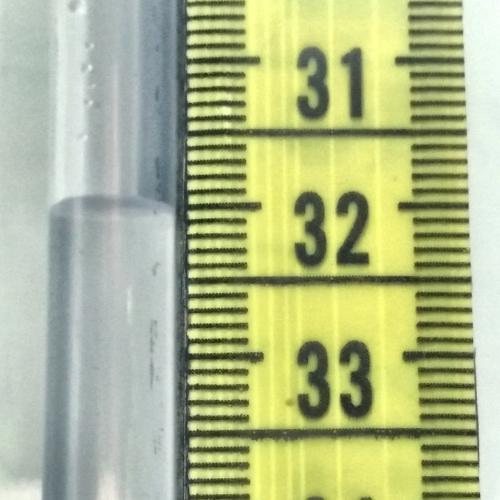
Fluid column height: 32.0 cm